五年级 · 算术
校运会开始了, 李老师为运动员们买了 80 瓶饮料, 选用哪种包装正好能把饮料装完? 选择这种包装方式需要几个包装盒?

(1)

(2)

(3)

(4)
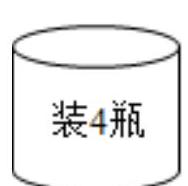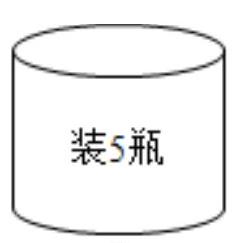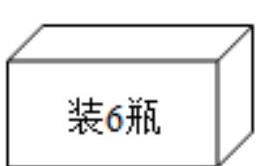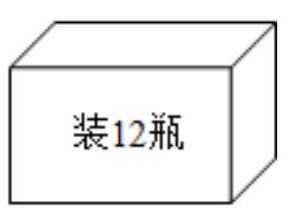
答案: 解(1)或(2); 选择(1)包装, 需要 20 个包装盒。选择(2)包装, 需要 16 个包装盒。

【分析】根据题意可知就是求出每种饮料包装瓶数是否是 80 的因数, 如果是就能正好装完, 据此解答即可。

【详解】 $80 \div 4=20,4$ 是 80 的因数;
$80 \div 5=16,5$ 是 80 的因数;

$80 \div 6=13 \ldots . .2,6$ 不是 80 的因数;

$80 \div 12=6 \ldots \ldots 8,12$ 不是 80 的因数;

答：选择(1)或(2)包装正好能把 80 瓶饮料装完; 选择(1)包装, 需要 20 个包装盒。选择(2)包装, 需要

16 个包装盒。

【点睛】解答本题的关键就是看看哪些数是 80 的因数。